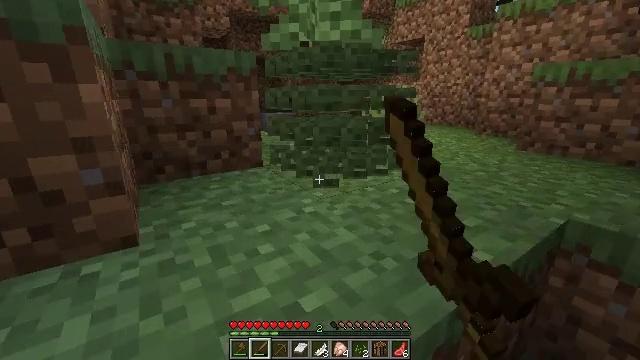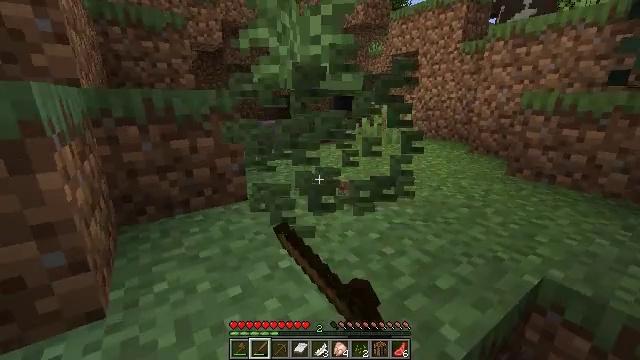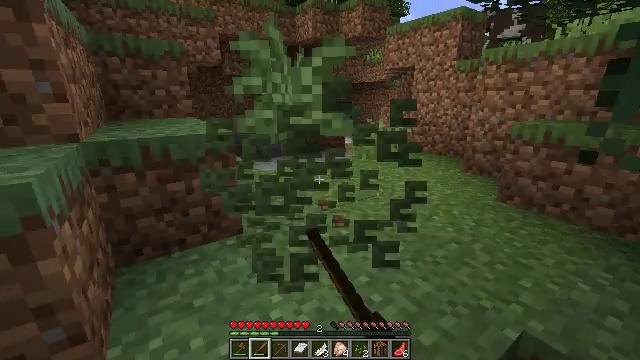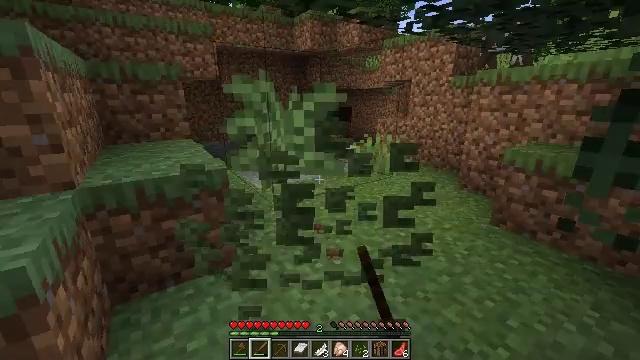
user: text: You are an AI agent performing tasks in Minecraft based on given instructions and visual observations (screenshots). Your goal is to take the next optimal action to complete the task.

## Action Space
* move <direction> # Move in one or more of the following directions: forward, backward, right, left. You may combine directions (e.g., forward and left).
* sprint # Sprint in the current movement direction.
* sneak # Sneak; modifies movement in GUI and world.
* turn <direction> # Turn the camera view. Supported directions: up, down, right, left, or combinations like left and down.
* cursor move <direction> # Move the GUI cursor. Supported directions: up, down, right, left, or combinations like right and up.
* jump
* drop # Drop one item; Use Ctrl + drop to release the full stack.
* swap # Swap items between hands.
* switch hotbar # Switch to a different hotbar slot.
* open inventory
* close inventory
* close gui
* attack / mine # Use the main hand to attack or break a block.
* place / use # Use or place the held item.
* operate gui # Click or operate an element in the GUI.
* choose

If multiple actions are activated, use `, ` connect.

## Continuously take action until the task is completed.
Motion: motion action
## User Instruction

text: Break the large fern to clear the space.
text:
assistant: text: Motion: move forward, attack / mine, jump
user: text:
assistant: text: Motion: move forward, attack / mine, jump
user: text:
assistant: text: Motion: move forward, jump
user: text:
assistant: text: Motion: jump